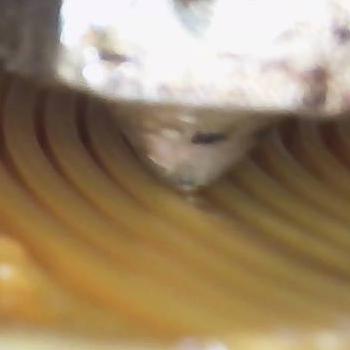
Flow rate: 127%